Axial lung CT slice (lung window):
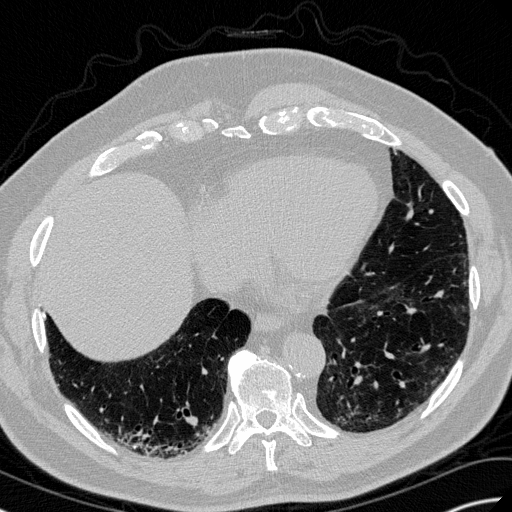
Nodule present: no